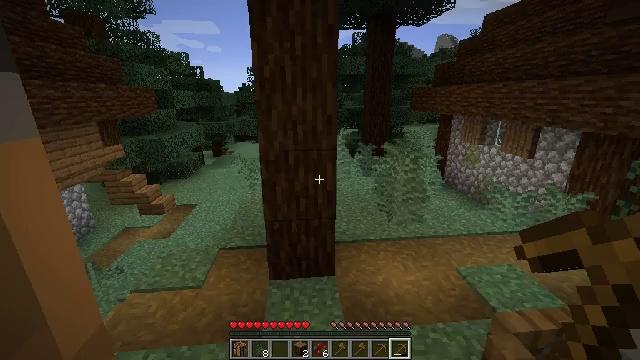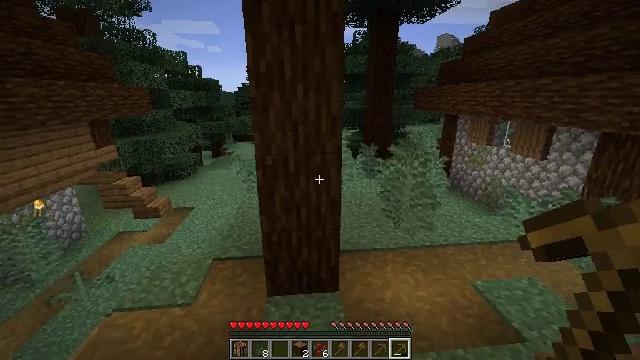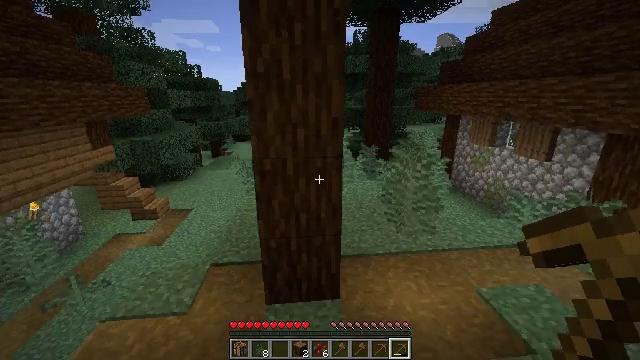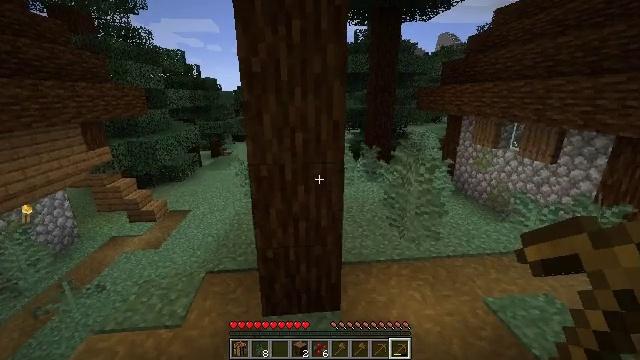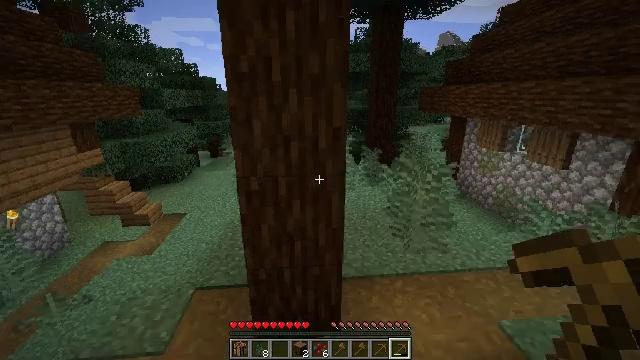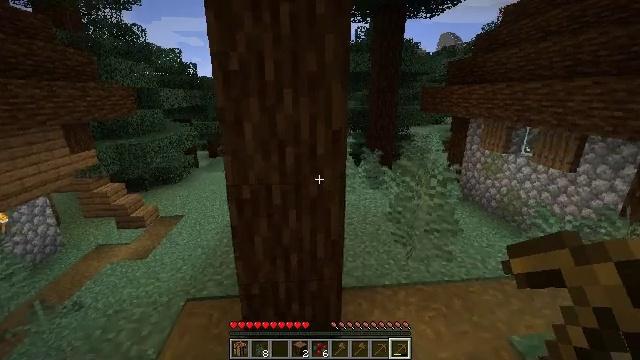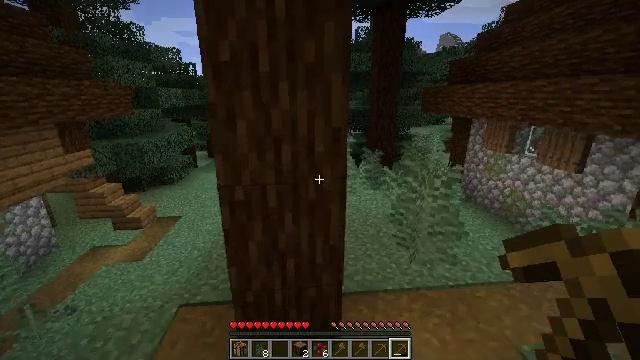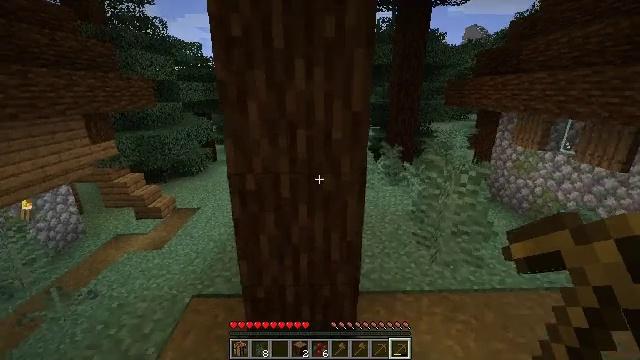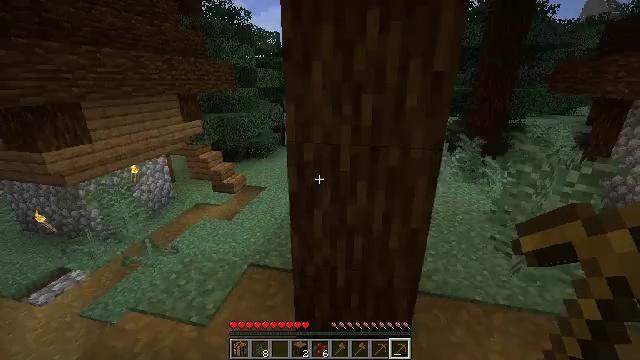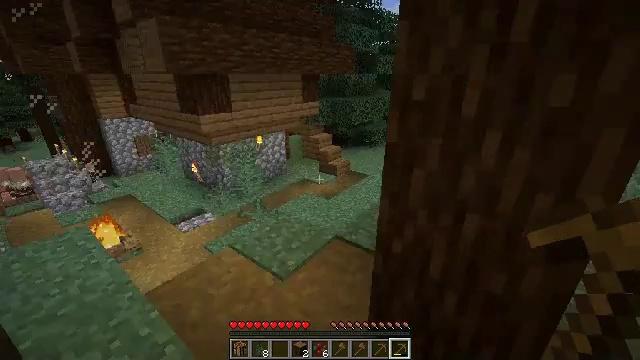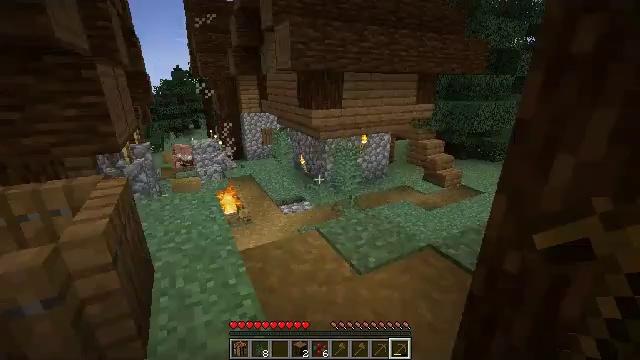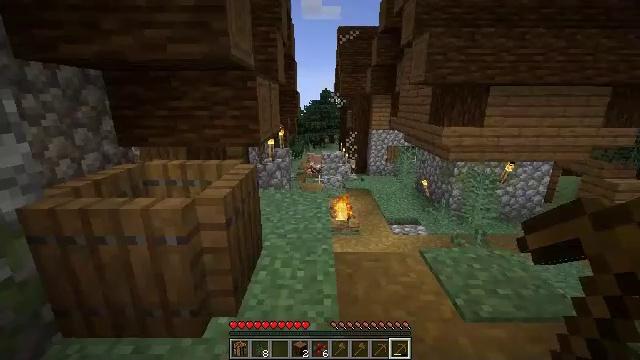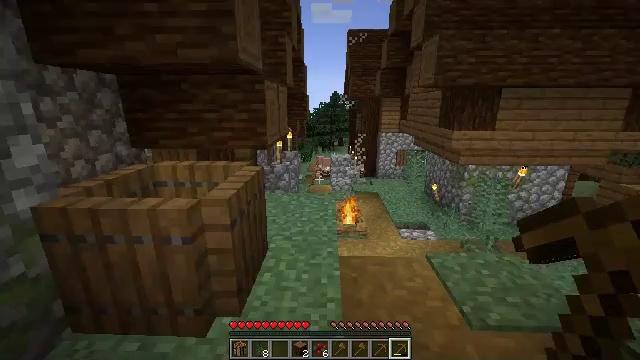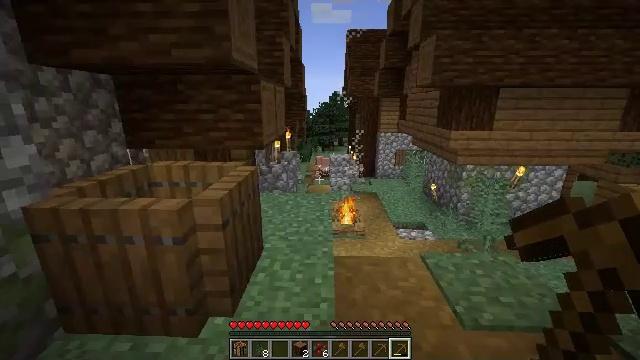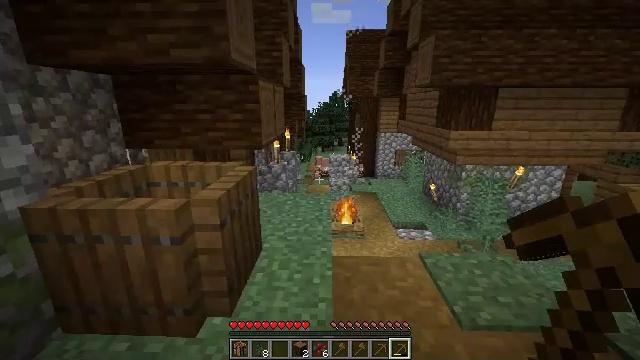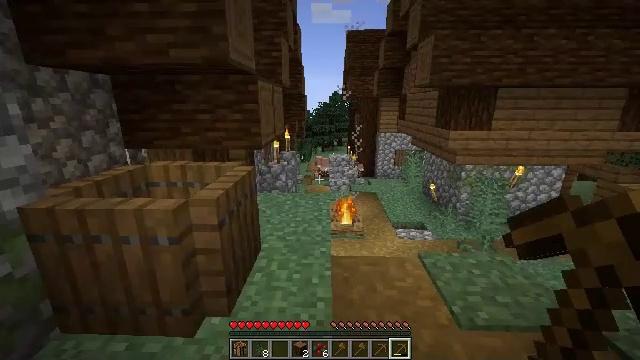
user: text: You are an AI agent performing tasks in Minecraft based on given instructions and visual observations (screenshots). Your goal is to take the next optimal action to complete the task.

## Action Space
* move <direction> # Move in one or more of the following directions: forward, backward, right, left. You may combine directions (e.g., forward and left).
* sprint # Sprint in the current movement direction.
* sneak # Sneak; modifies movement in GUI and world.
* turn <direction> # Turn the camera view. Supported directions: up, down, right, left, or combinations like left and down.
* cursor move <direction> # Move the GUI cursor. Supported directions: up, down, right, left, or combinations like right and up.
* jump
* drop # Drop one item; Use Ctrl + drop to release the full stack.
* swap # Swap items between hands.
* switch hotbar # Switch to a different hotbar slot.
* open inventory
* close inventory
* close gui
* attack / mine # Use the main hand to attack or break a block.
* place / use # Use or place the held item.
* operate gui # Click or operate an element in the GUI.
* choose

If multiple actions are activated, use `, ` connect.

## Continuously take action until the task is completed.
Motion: motion action
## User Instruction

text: Collect spruce leaves for landscaping.
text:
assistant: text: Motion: move forward
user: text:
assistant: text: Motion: move forward
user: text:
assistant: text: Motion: move forward
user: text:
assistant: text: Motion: move forward
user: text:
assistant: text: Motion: move forward
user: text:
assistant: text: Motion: move forward
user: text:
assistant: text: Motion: move forward, turn left and down
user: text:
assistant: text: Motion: move forward, turn left and down
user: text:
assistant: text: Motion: turn left and down
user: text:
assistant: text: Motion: turn left and up
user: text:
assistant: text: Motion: turn left and up
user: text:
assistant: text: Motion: turn left
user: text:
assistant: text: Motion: no_op
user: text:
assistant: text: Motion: no_op
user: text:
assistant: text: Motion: no_op
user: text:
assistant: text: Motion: no_op
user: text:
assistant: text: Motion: no_op
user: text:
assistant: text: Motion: no_op
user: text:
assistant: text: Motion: no_op
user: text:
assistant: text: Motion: move forward
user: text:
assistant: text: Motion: move forward
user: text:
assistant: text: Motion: move forward
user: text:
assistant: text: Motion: move forward
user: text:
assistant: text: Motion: move forward and move right
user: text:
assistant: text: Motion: move forward and move right
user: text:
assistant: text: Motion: move forward and move right
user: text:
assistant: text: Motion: move forward and move right
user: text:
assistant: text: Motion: move forward and move right
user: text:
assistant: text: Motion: move forward and move right
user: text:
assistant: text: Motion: move forward and move right, turn left and up